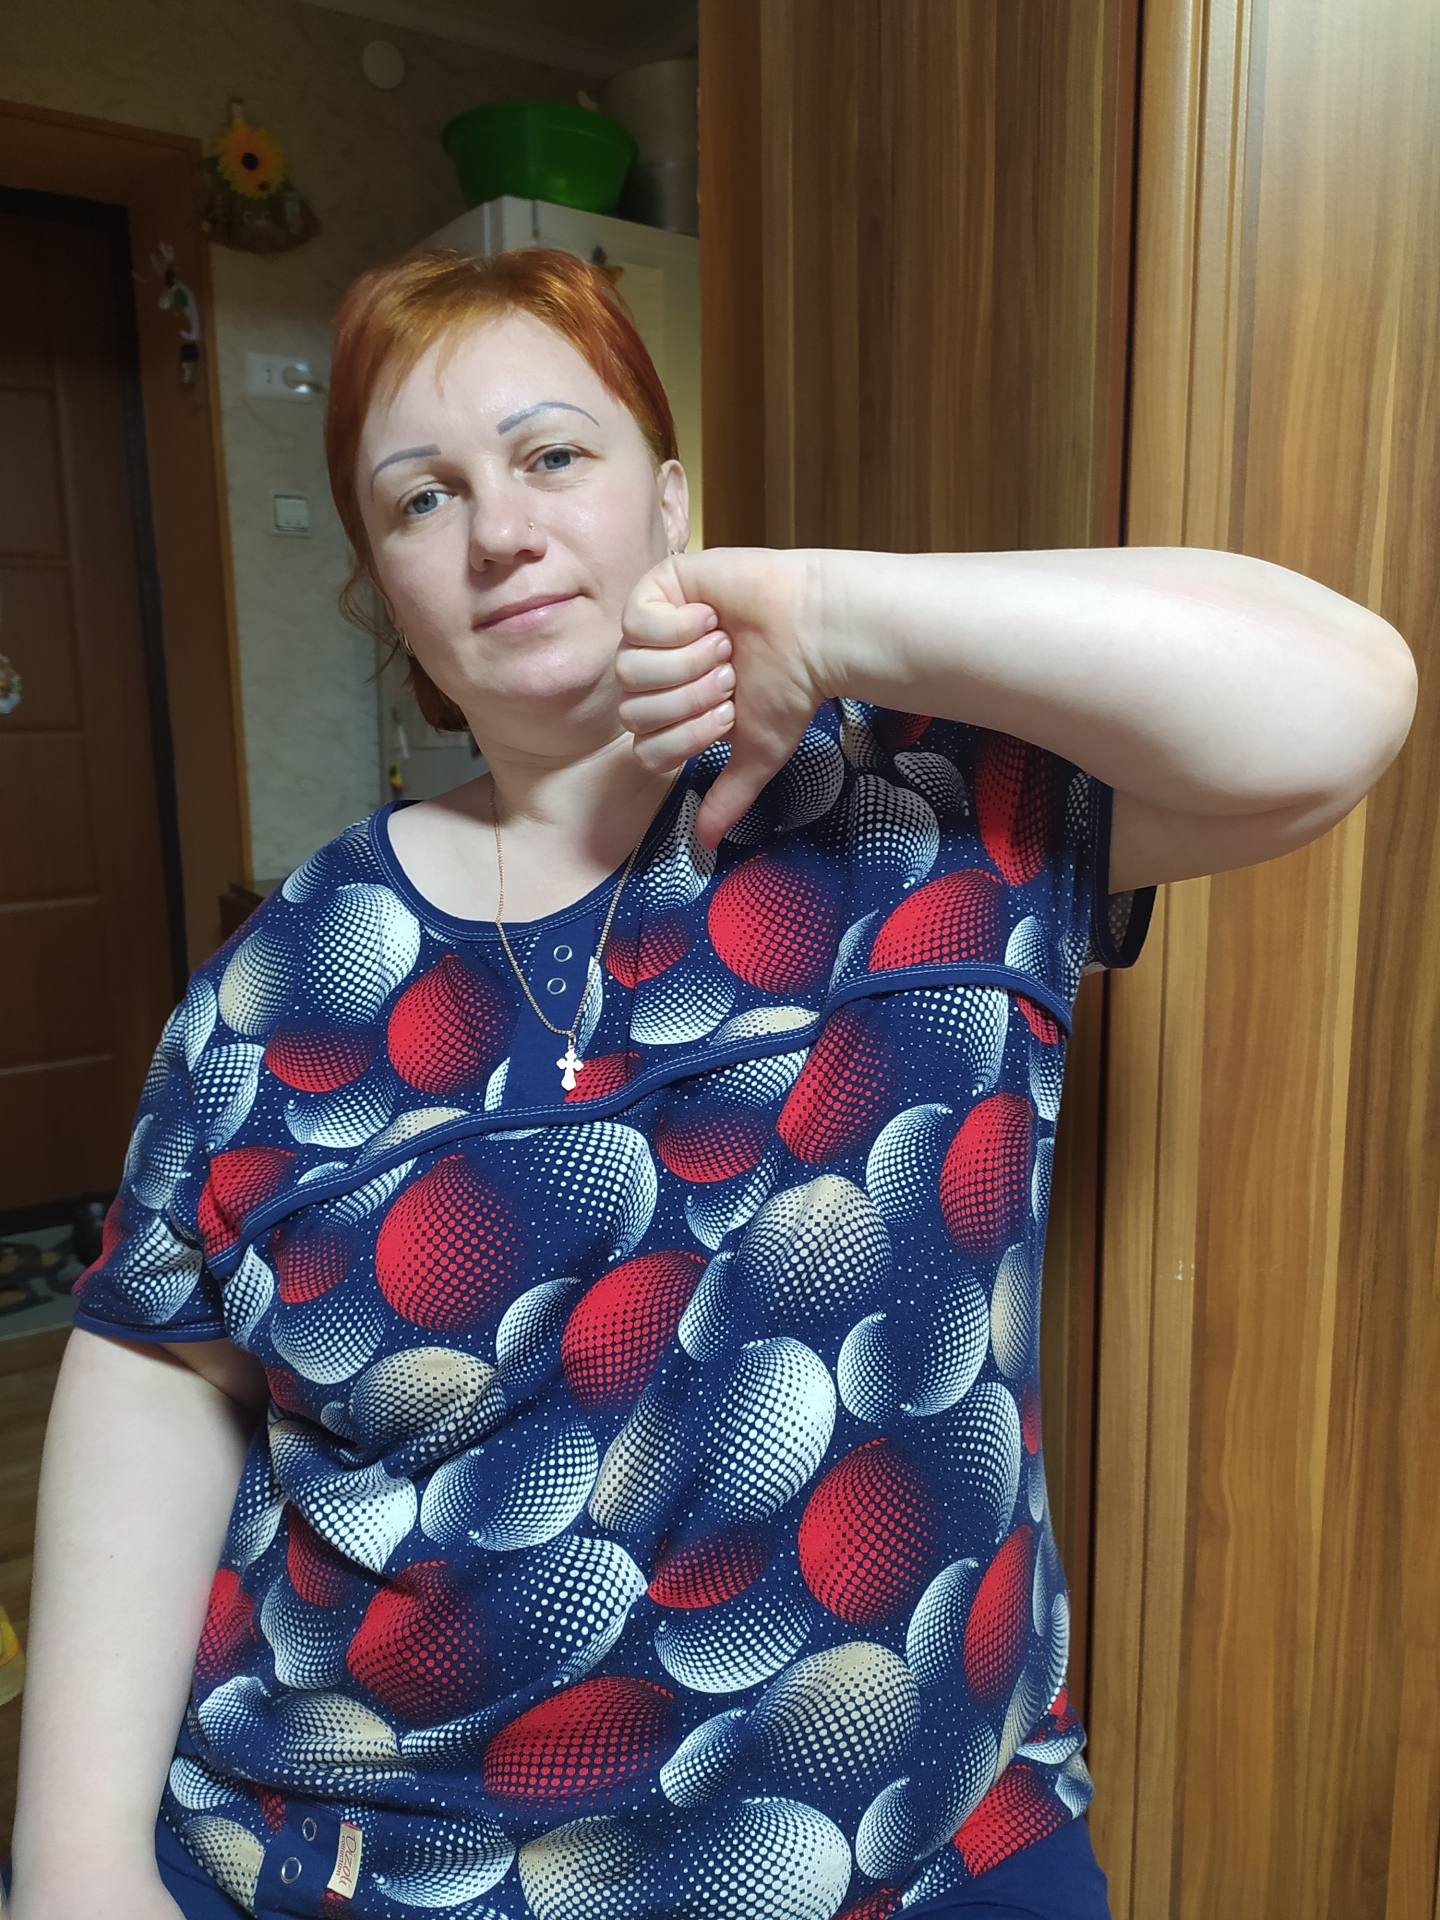
Label: clear